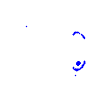
Particle: proton